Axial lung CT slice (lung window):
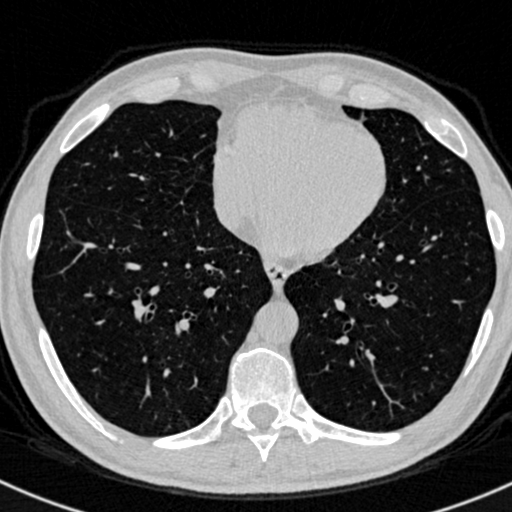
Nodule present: no